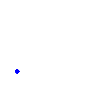
Particle: kaon